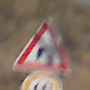
Verkehrszeichen: KurveRechts
Zusatzzeichen unten: Geschwindigkeit60
Umgebung: Outdoor, Nature
Tageszeit: Midday
Wetter: PartlyCloudy
Licht: Natural
Jahreszeit: NotSpecified
Kontrast: HighContrast